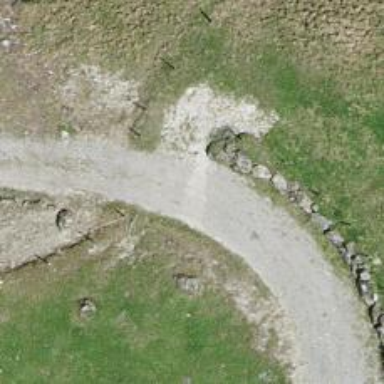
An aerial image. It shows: Gate.